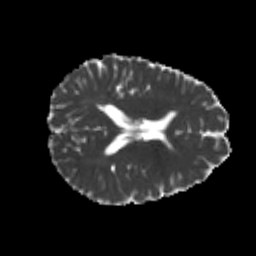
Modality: MD
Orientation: axial
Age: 19
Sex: male
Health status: healthy
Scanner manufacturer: philips
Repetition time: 7.391 s
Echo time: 0.08599 s